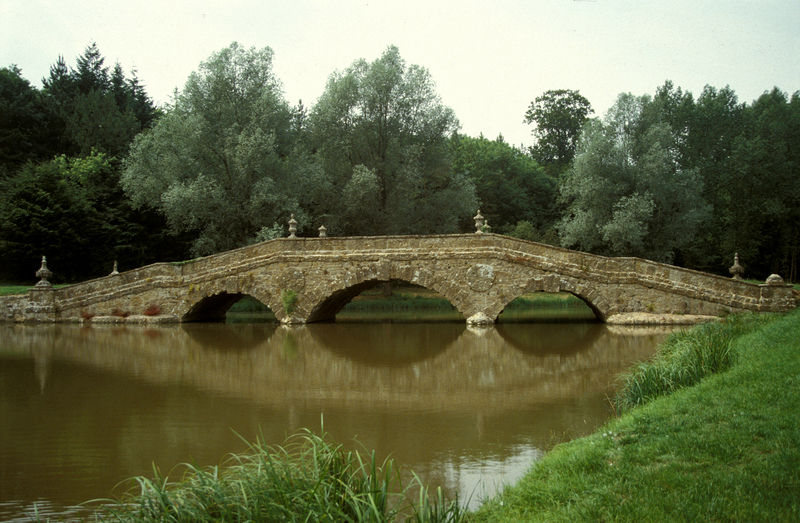
Titel: Oxford Bridge
Standort: Stowe, Buckinghamshire
Institution: Stowe Landscape Gardens
Schlagwörter: baum, blau, himmel, laub, wasser, weiß, wolken, bäume, fluss, grün, impressionismus, landschaft, ocker, see, teich, ufer, braun, frankreich, hintergrund, licht, straße, gras, park, rasen, weg, wiese, beige, alt, stein, steine, bach, einsamkeit, gräser, natur, schilf, spiegelung, brücke, brüstung, busch, büsche, gewässer, boden, drei, spitzen, pflanze, pflanzen, wald, kreis, oval, garten, vase, sommer, bogen, hang, backstein, französisch, stille, böschung, romantik, steg, monet, vasen, geländer, impressionisten, grun, foto, fotografie, photographie, bögen, steinbrücke, übergang, photo, knauf, statuen, tümpel, lanschaft, rundbögen, rampe, bruchstein, monument, backsteine, brückenbogen, bauwerk, loire, bgen, asser, gemauert, schlosspark, flussw, wies, ronamtik, reed, reet, ried, feldstein, brückenkopf, bridge, dreibogen, dreibogenanlage, dreibogenbrücke, fußgängerbrücke, oflanze, parkgelände, zwiebelaufsätze, brückenfigur, hgas, braunes wasser, forest